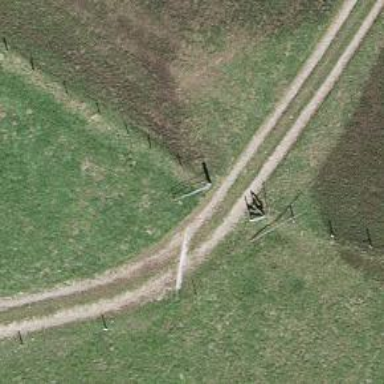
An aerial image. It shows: Gate.